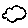
Label: cloud